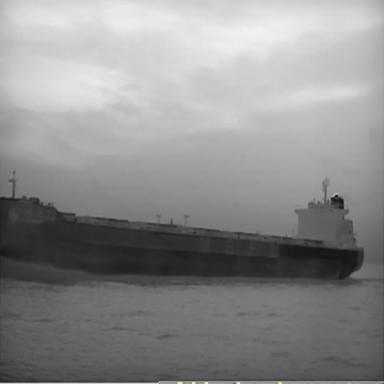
There is a liner in the infrared image.